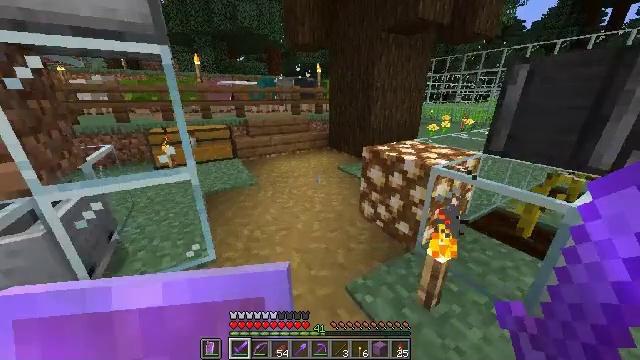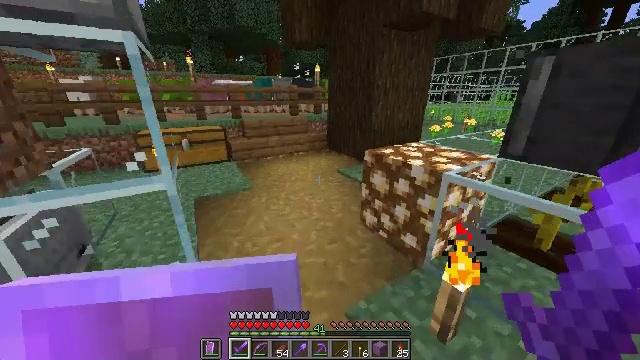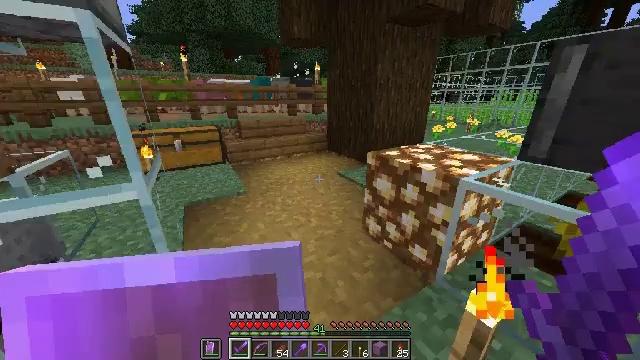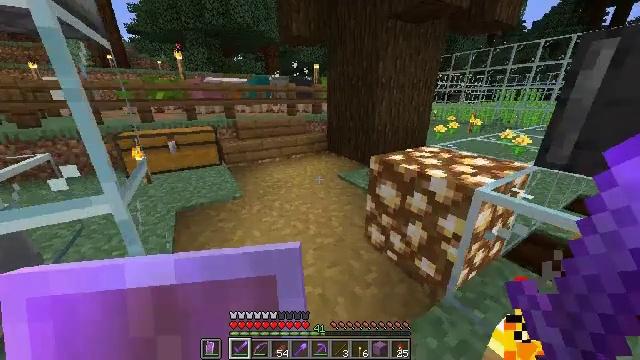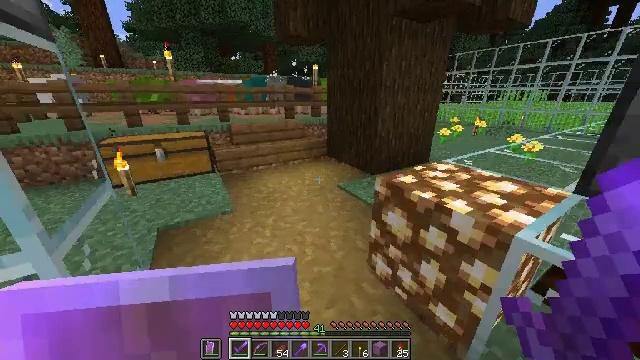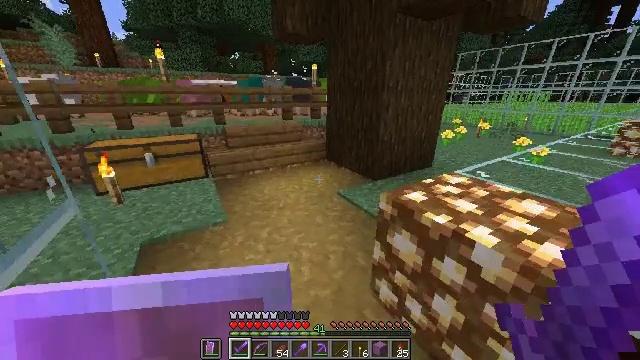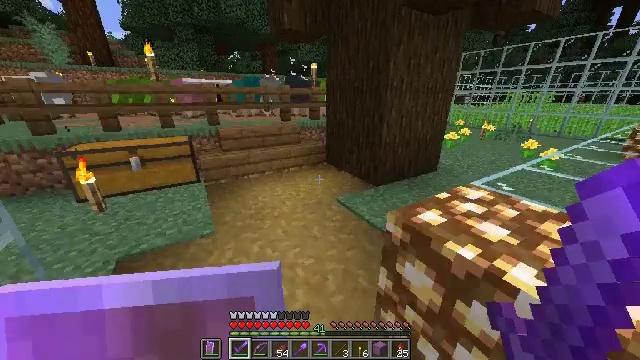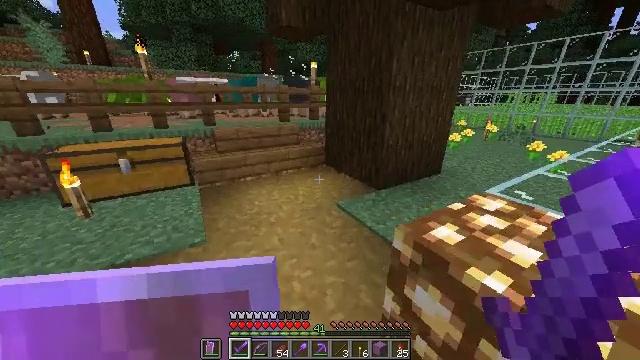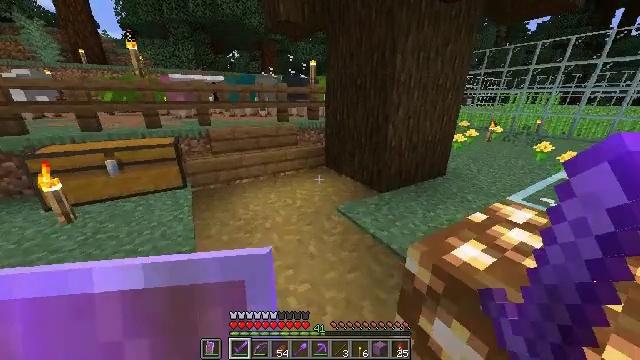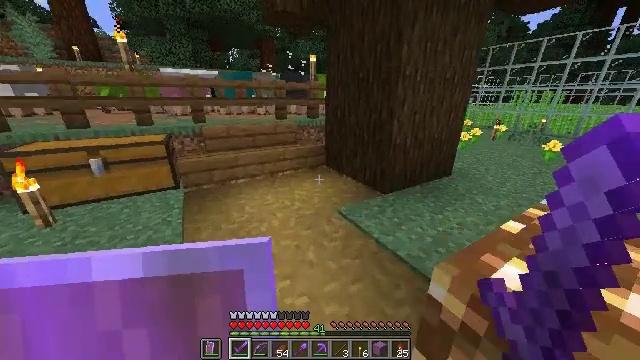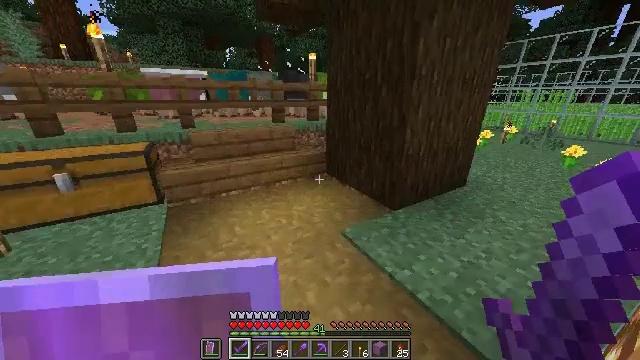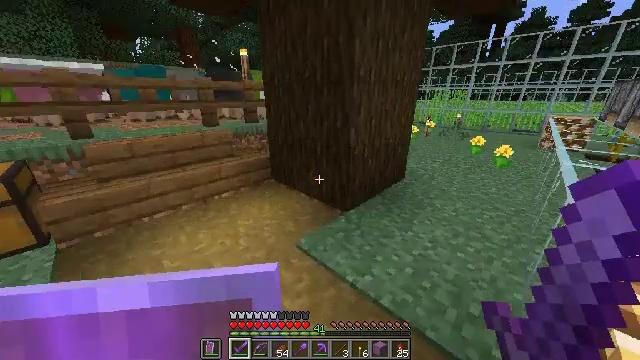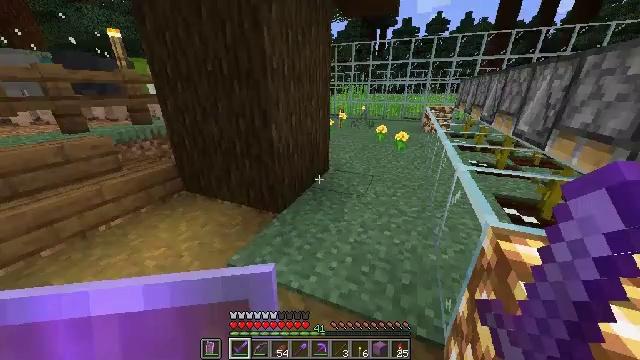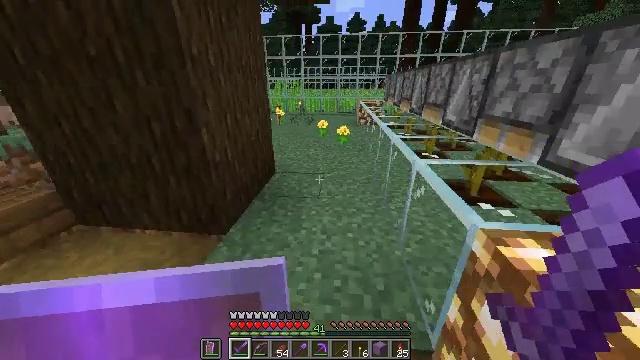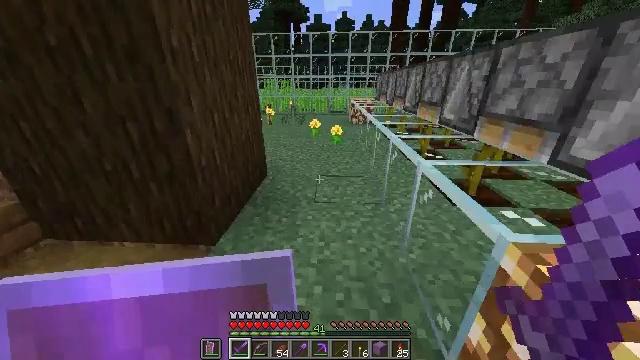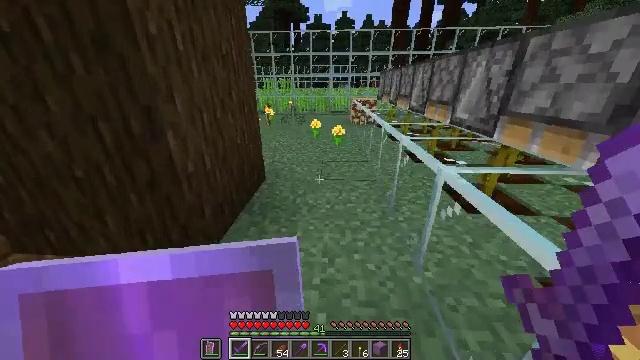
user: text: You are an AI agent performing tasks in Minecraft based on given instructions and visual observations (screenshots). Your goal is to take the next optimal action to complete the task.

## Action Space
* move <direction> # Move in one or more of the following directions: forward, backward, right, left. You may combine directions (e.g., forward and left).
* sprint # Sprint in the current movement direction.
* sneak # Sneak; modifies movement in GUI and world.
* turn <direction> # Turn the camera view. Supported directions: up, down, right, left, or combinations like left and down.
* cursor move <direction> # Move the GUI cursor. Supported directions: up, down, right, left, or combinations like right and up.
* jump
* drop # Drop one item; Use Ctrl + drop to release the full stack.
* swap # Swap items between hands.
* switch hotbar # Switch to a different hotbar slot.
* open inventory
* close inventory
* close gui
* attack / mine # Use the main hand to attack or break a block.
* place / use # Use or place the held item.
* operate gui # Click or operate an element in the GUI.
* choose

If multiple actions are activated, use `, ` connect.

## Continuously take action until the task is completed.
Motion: motion action
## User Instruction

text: Break the dandelion to obtain it.
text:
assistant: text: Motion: move forward, sprint
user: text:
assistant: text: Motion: move forward, sprint
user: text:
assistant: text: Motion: move forward, sprint
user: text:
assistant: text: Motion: move forward, sprint
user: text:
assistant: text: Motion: move forward, sprint
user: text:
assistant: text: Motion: move forward, sprint
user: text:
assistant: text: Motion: move forward, sprint
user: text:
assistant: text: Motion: move forward, sprint
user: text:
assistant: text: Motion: move forward, sprint
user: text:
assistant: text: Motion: move forward, sprint
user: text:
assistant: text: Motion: move forward, sprint, turn right
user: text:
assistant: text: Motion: move forward, sprint, turn right and down
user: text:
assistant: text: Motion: move forward, sprint, turn right and down
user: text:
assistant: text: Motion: move forward, sprint, turn right
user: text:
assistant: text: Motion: move forward and move right, sprint
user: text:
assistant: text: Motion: move forward and move right, sprint
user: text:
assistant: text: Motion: move forward and move right, sprint
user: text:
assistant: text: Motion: move forward, sprint
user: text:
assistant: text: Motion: move forward, sprint
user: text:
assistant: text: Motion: move forward, sprint, turn right and down
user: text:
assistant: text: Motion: move forward, sprint, turn right and down
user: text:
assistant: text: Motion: move forward, sprint, turn down
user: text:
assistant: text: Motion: move forward, sprint, turn down
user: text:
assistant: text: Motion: move forward, turn left and down
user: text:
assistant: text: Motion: move forward, turn down
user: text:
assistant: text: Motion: move forward, turn left and down
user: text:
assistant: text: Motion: move forward, turn down
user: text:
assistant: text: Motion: turn left and down
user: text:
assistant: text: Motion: no_op
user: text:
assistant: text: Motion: no_op